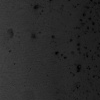
Atmospheric dust classification: not_dusty